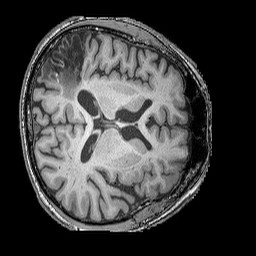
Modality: T1w
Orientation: axial
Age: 68
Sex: male
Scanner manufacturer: siemens
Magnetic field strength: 3 T
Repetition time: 2.25 s
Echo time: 0.00411 s